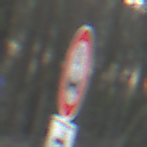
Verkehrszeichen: TatsaechlicheAchslast
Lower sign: RichtungsangabeDurchPfeile5
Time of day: SunriseSunset
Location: Outdoor (Nature)
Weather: Clear
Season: Winter
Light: Natural